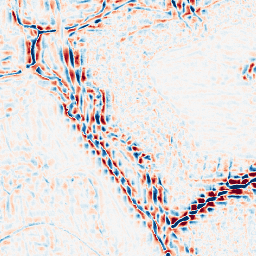
Category: wavelet
Decomposition family: wavelet_reverse_biorthogonal
Decomposition parameters: wavelet: rbio5.5
level: 3
Upsampling method: bicubic
Upsampling parameters: scale: 2
Upsampling scale: 2